Question: I have something like this:
My 'rootViewController' is a 'navigationBar' - let this be A. The rest are normal 'UIViewControllers', and are programmatically segue via push (through a button 'IBAction' method).

However going from D -> A, I use unwind segue (also via 'performSegueWithIdentifier:sender':).
The issue here is that when the segue is performed, B, C and D are not 'deallocated'at all. Not only is this causing a memory leak issue but my timers are still running. I'm not sure why this is the case. I thought unwind segues are suppose to handle all these for you? Any idea why?
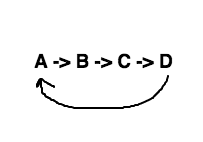
Answer: The issue is with the 'NSTimer'.
'NSTimer' retain their target. So if a view controller starts a timer with target:self, it will not be deallocated as long as the timer is running.
You can get more information <URL>